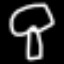
Label: mushroom